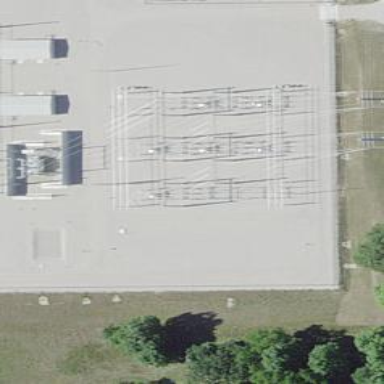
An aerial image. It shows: Switch for power supply.